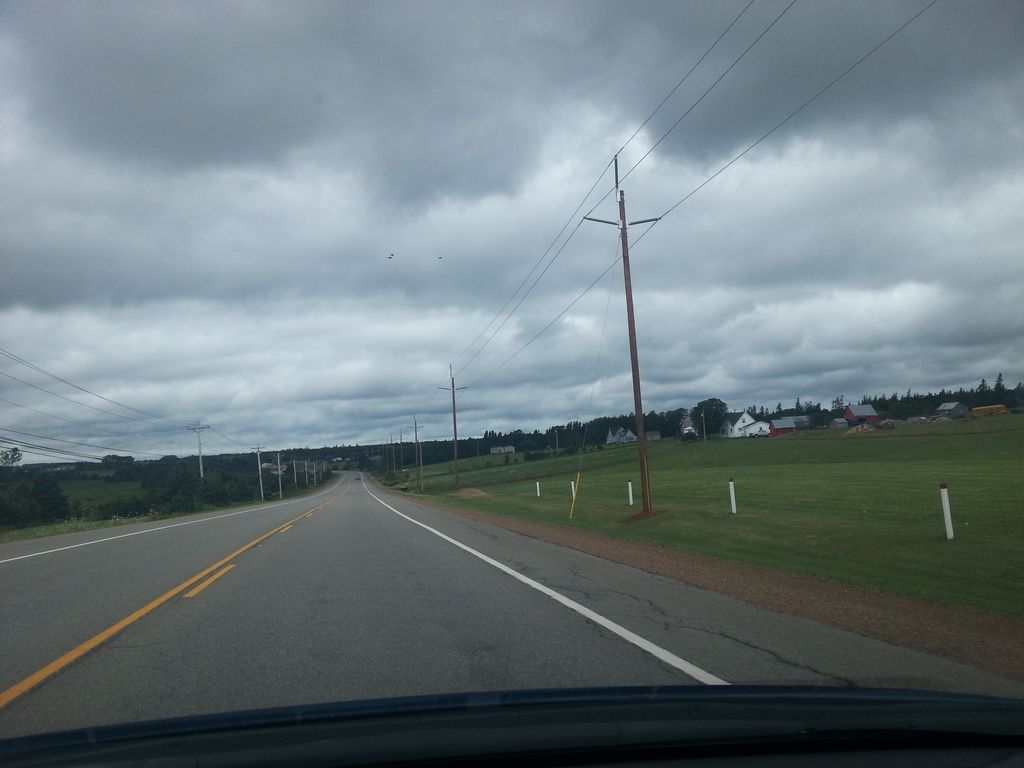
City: charlottetown